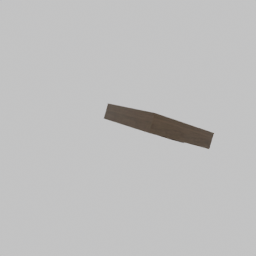
Label: furniture